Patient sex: M
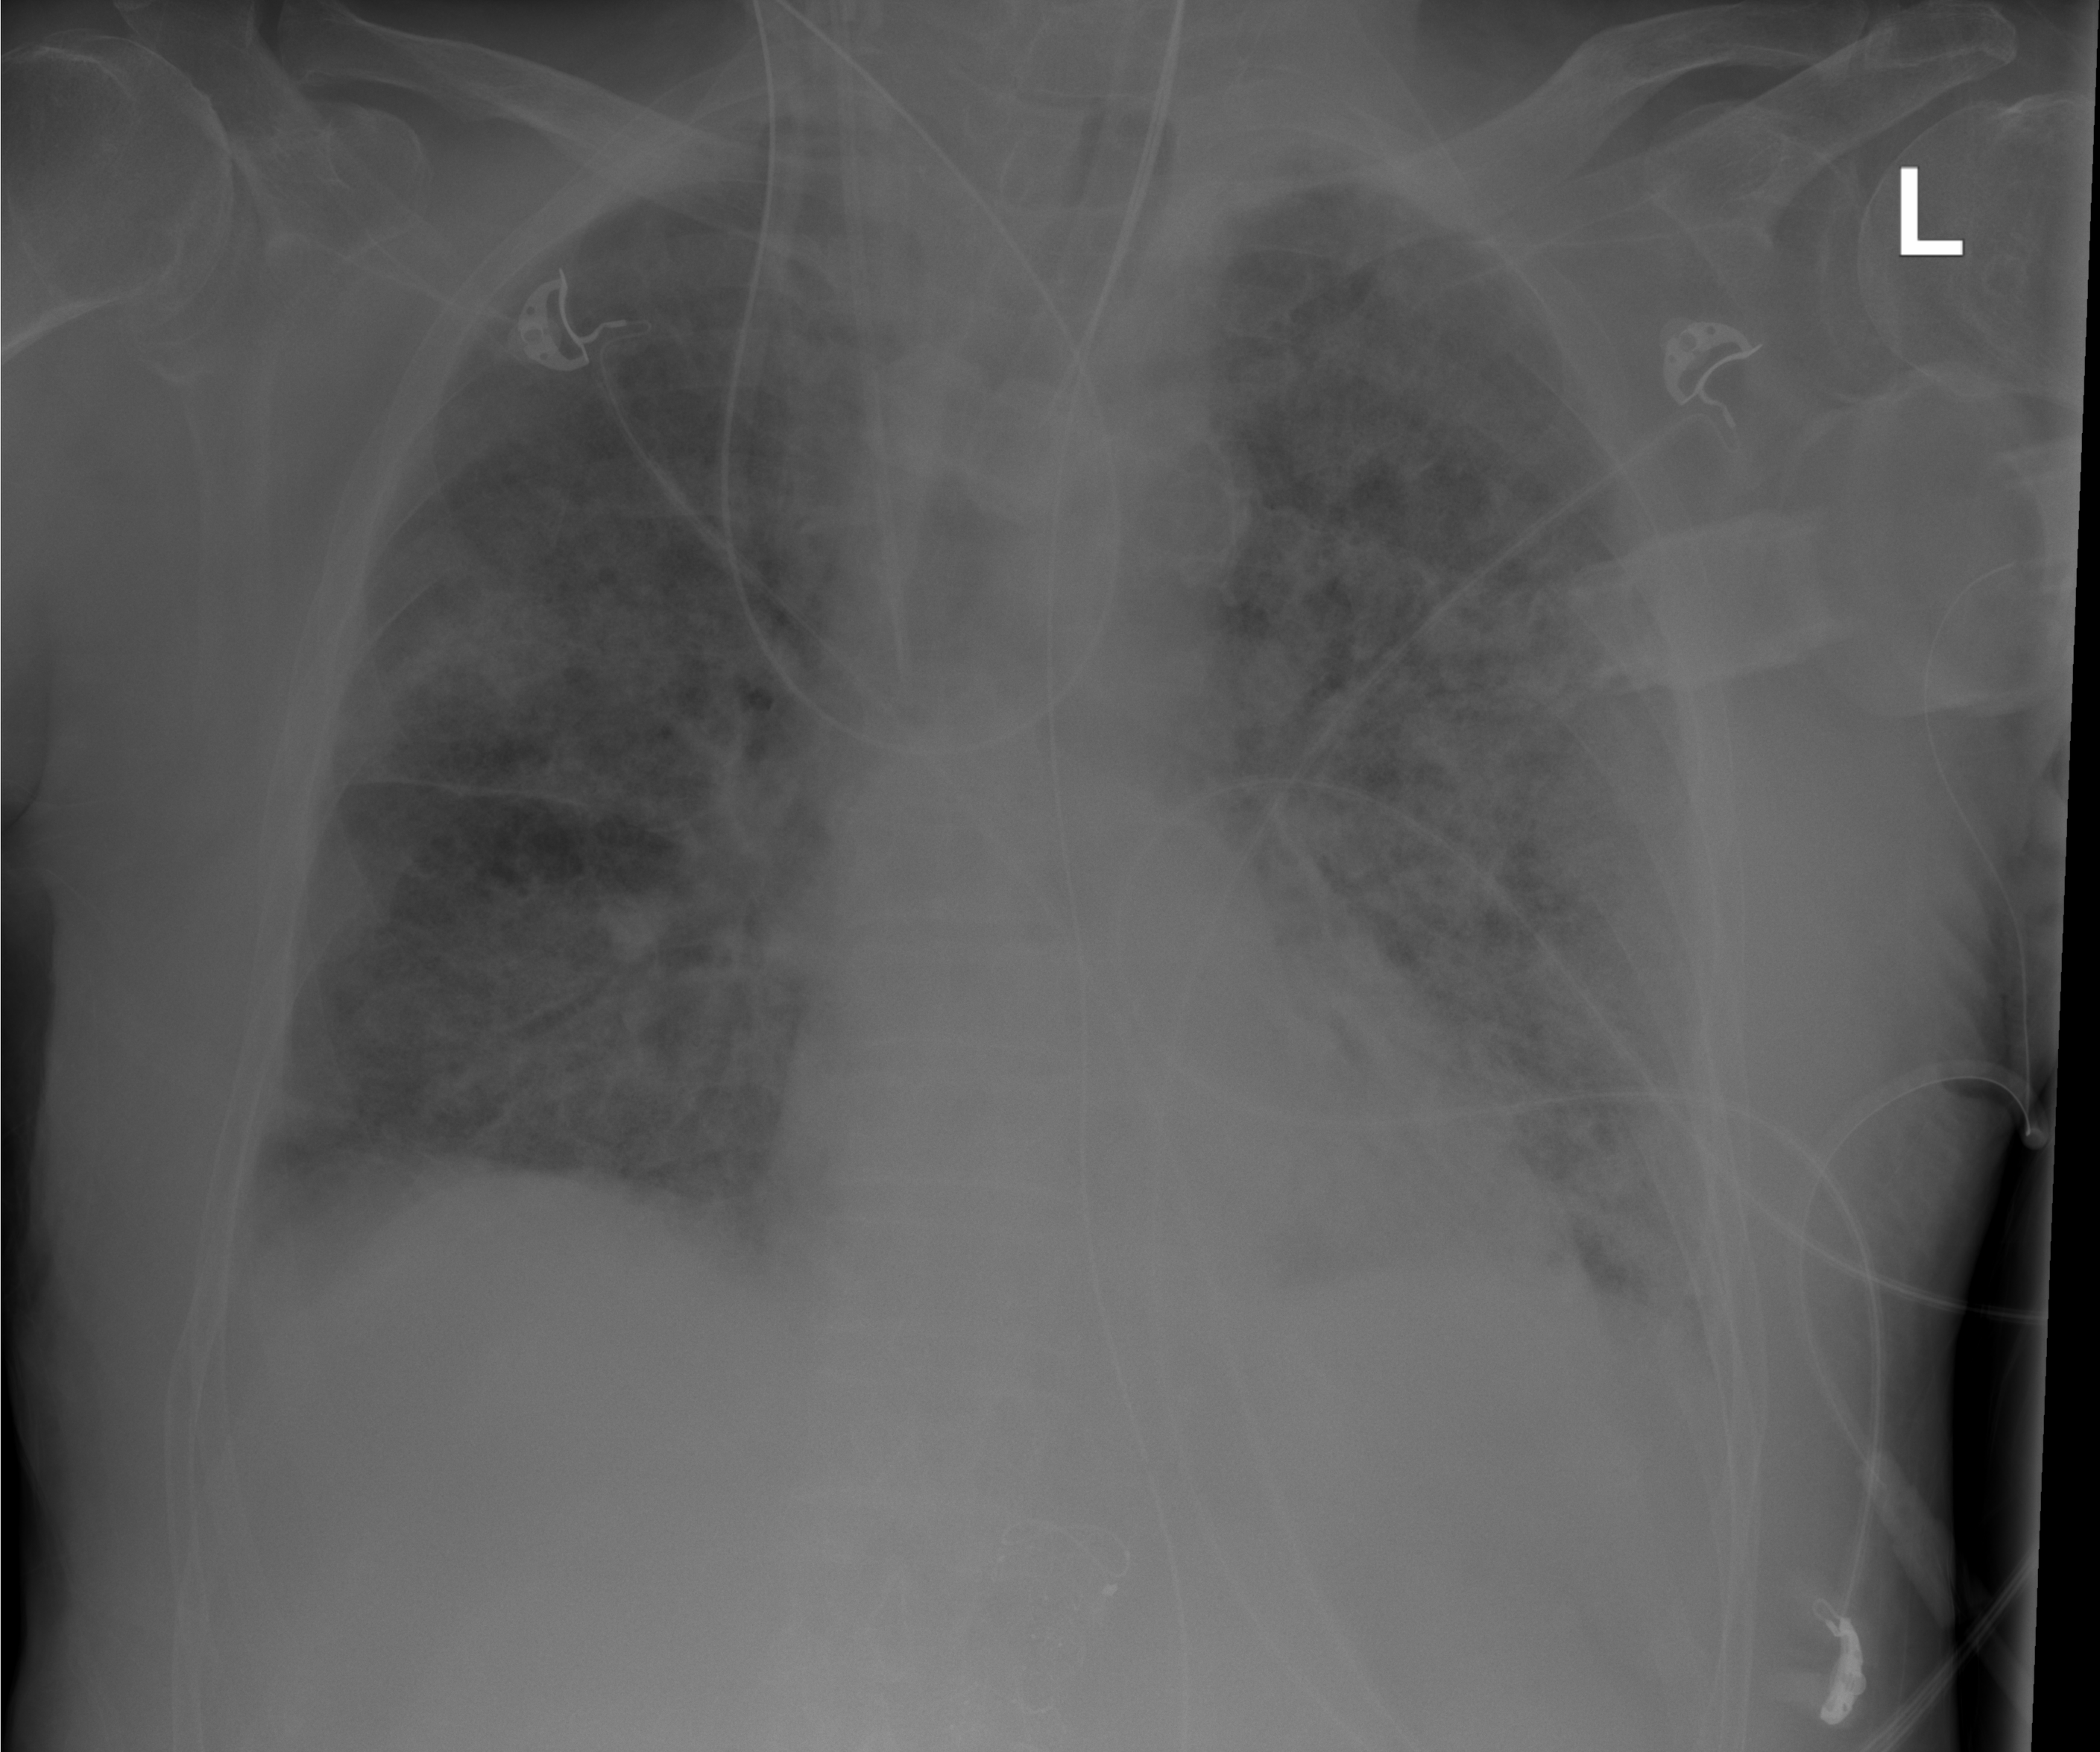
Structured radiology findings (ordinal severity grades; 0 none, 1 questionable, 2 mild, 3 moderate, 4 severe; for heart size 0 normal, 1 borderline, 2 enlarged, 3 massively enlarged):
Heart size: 0
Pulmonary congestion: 2
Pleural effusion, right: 2
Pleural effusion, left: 2
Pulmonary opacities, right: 4
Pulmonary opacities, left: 4
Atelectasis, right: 3
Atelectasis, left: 2